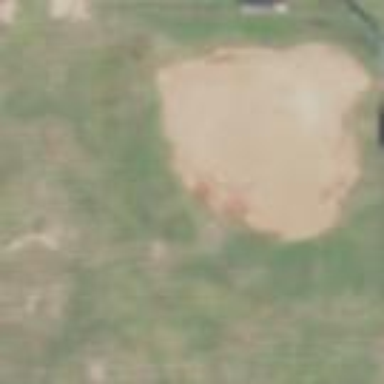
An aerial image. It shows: Baseball pitch for leisure land activities.